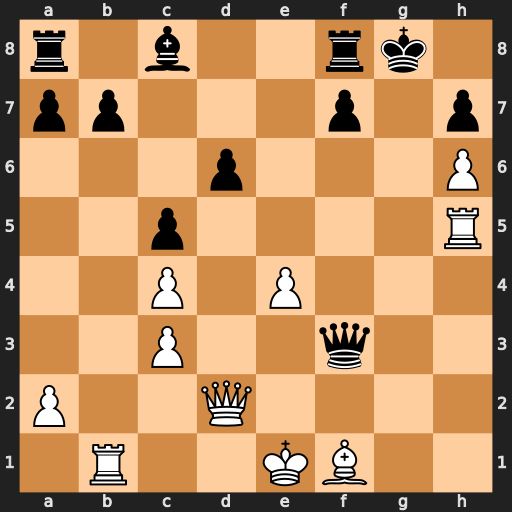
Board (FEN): r1b2rk1/pp3p1p/3p3P/2p4R/2P1P3/2P2q2/P2Q4/1R2KB2
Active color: w
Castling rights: -
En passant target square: -
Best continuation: Qg5+ Kh8 Qg7#